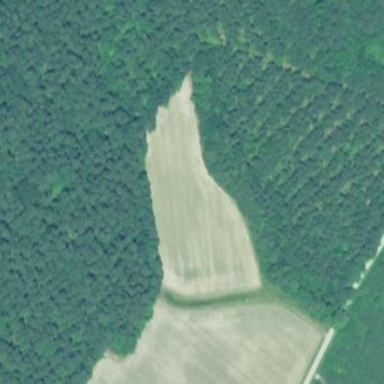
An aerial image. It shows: Mixed woodland area with variety of leaf types and cycles.